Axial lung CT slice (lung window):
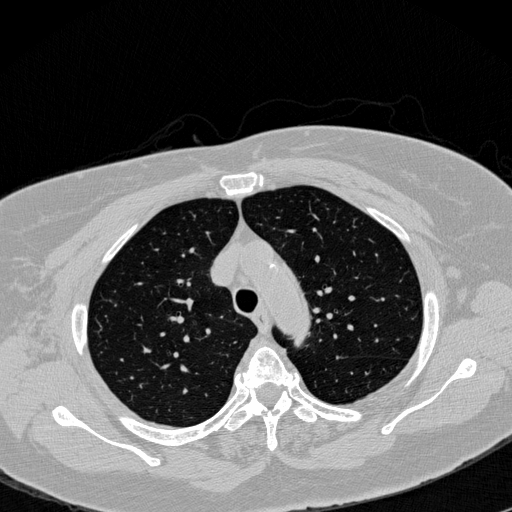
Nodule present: no